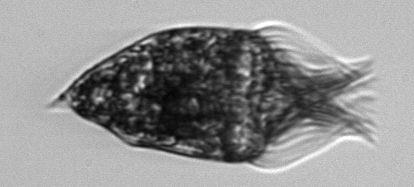
Label: Pelagostrobilidium